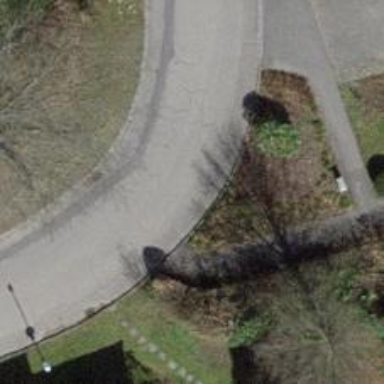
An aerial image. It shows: Residential road with asphalt surface.